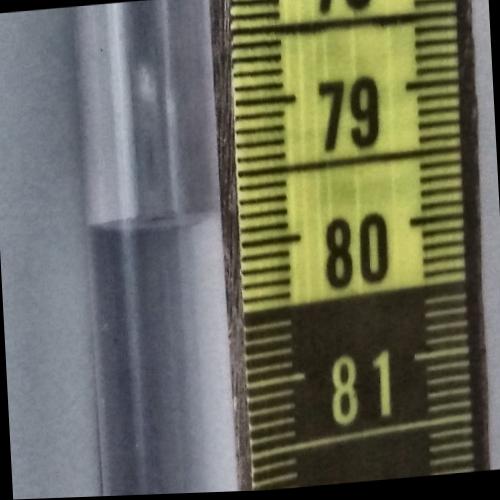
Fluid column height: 79.8 cm